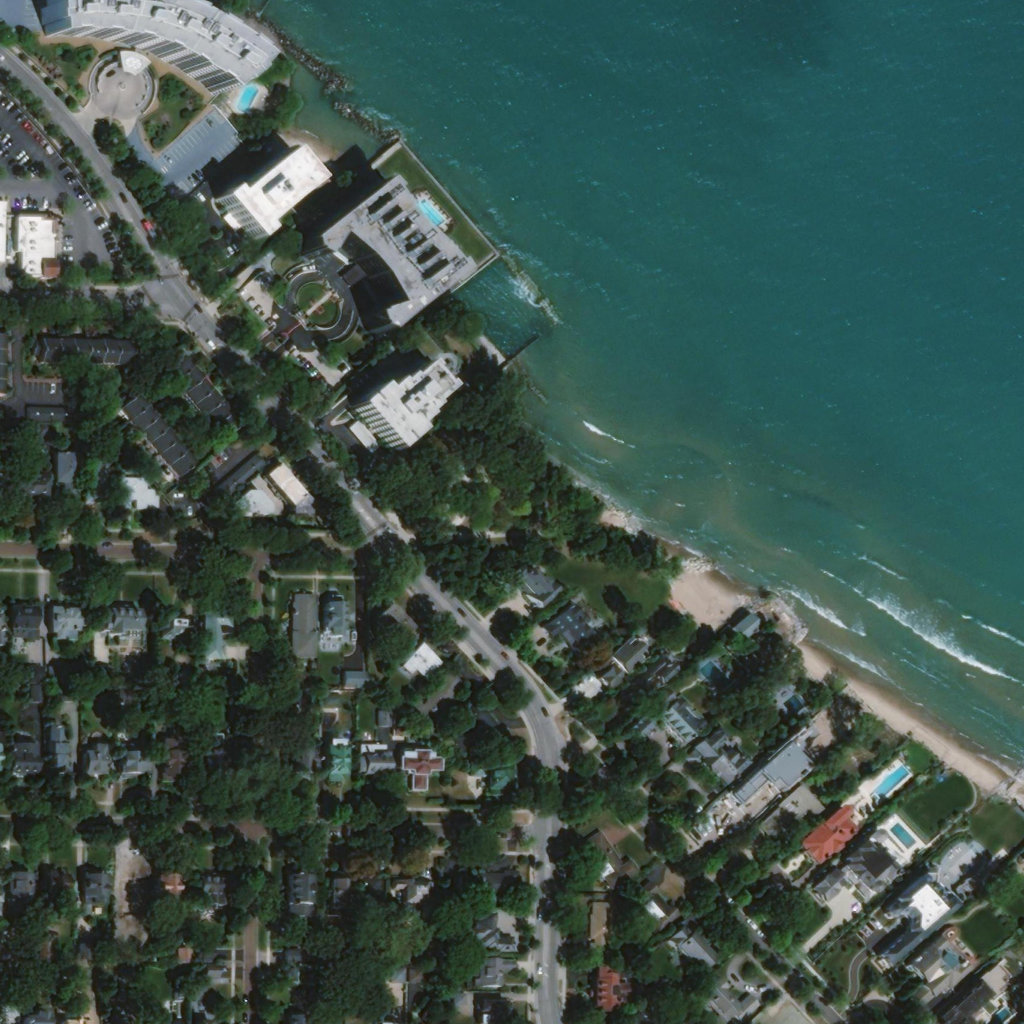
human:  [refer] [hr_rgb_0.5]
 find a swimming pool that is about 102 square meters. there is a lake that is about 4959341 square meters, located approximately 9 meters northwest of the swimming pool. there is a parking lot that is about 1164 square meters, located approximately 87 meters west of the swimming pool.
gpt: <box>[[40, 19, 43, 22, 0]]</box>